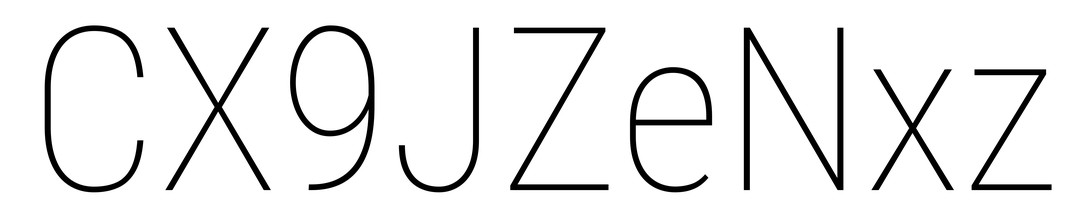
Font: Roboto_Condensed_Thin